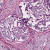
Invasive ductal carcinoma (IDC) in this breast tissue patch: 1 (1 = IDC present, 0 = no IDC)